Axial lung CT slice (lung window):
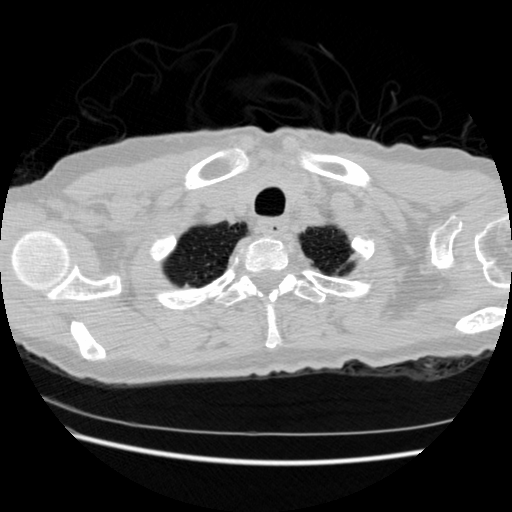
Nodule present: no